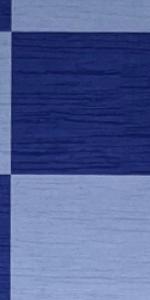
Label: Empty